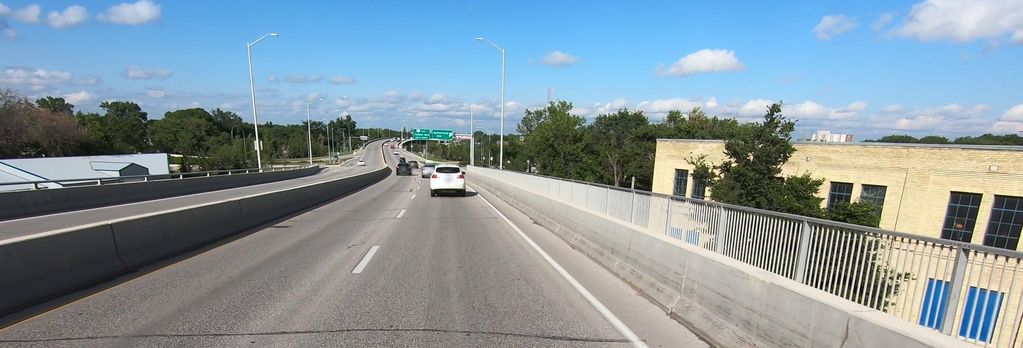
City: winnipeg